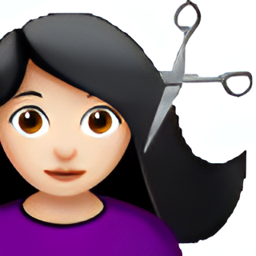
Name: woman getting haircut type 1 2
Emoji: 💇🏻‍♀️
Group: People & Body
Sub-group: person-activity